Question: An interface of control-buttnos is released on default browser's styles. I try to use standart buttons () with images as values
HTML:
'''
<div id="control-play" class="button"><span></span><input type="button" value=""/></div>
'''
CSS:
'''
#control-play span {background-image: url('../i/ruler/play.png'); margin: 16px 0 0 18px; position: absolute; width: 16px; height: 16px;}
'''
But of course I get a problem with :hover event when the cursor's hovering an image:

In JS I can activate click by catching images's onClick:
'''
$('#control-play span').click(function(){$(this).parent().find('input').click();})
'''
But .
As you can see, I don't imitate :hover {} and :active() styles, I use default ones. I could grab images and use them as backgrounds but it doesn't seem a good-style trick.
So, colleagues, any ideas? Any of jQuery, CSS3 or HTML5 are welcome.
I mentioned it carefully, nevertheless most of answers suggest toggling whole background of the button. Note: I use buttons with browser's styles, I just try to use 16x16 icons instead of text labels.
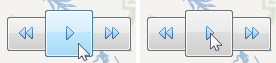
Answer: The most suitable answer is in using HTML5 '<button>...</button>' instead of '<input type=button value=""/>'
HTML:
'''
<button type="button" id="control-play" title="Play"><span></span></button>
'''
CSS:
'''
button#control-play {width: 50px; height: 49px;}
button#control-play span {display: inline-block; background: url('../i/ruler/play.png') no-repeat;}
'''
There's no need in sprites, 3 backgrounds for imitation standart browser opportunities for buttons. Everyone will use these buttons in its favorite style (even using skin for a browser), and only my icons will be permanent.
Via <URL>'s comment.